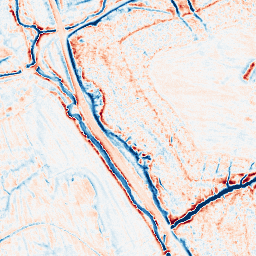
Category: edge_preserving
Decomposition family: anisotropic_diffusion
Decomposition parameters: iterations: 20
kappa: 50
gamma: 0.15
Upsampling method: quintic
Upsampling parameters: scale: 2
Upsampling scale: 2